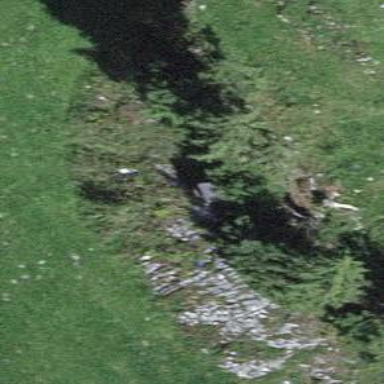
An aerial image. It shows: Shelter that serves as hunting stand.